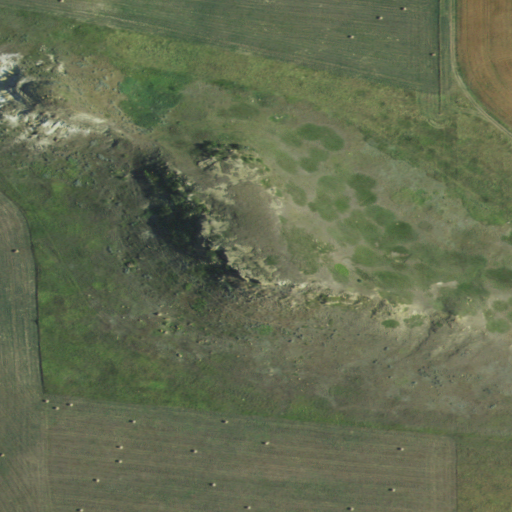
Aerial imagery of mountain in North Dakota named Camels Butte containing cultivated crops, grassland, and pasture